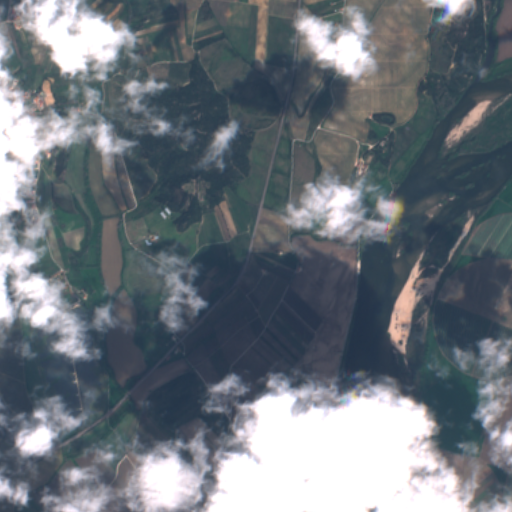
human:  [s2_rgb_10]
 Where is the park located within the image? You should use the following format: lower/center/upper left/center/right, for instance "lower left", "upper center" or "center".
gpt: The park is located in the upper left of the image.
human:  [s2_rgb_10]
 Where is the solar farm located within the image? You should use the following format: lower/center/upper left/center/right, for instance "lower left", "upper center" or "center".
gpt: The solar farm is located in the lower left of the image.
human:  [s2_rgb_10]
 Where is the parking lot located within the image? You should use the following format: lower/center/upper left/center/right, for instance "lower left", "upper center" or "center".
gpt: There is no parking lot in the image.